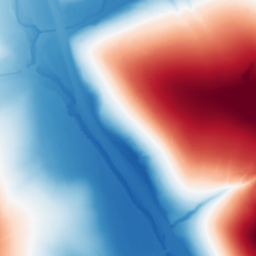
Category: trend_removal
Decomposition family: polynomial
Decomposition parameters: degree: 2
Upsampling method: sinc_hamming
Upsampling parameters: scale: 4
kernel_size: 16
Upsampling scale: 4